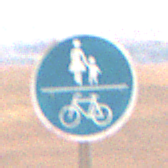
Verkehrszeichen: GemeinsamerGehUndRadweg
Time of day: Midday
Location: Outdoor (Nature)
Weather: PartlyCloudy
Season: NotSpecified
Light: Natural